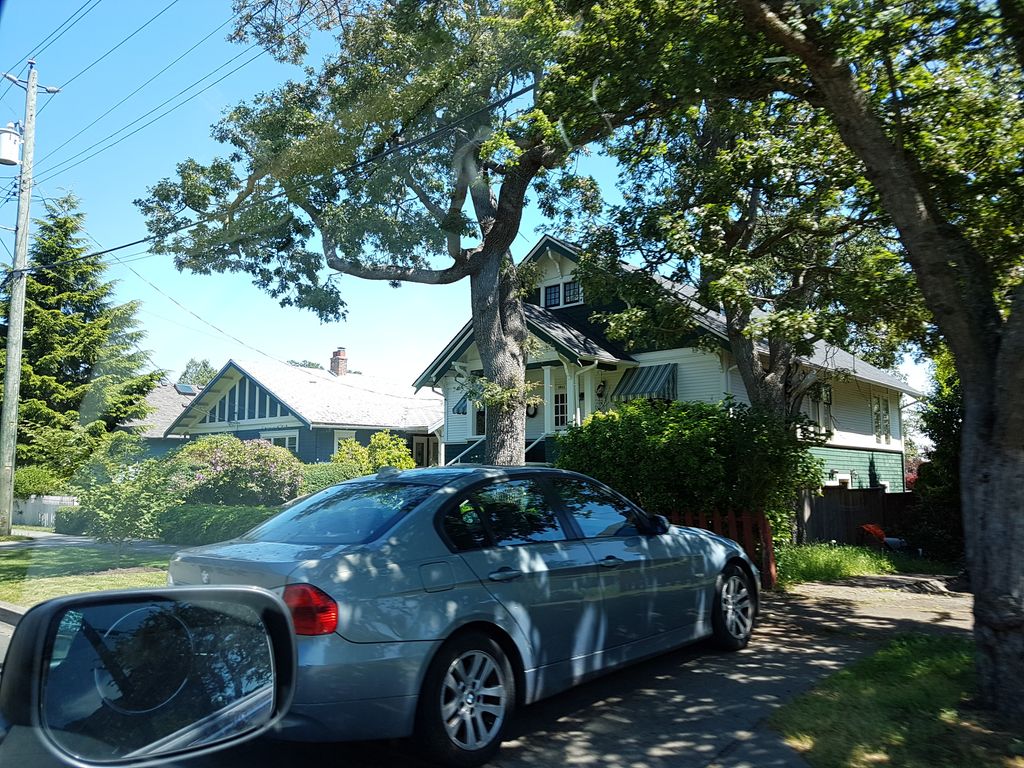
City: victoria